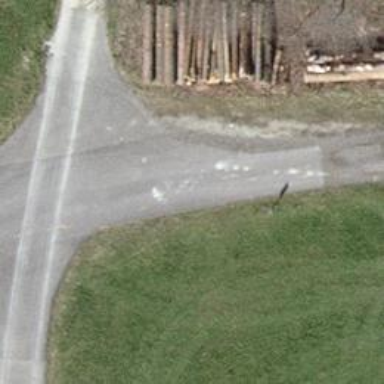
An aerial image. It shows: Asphalt track with grade1 tracktype.